Question: I have two tables:
1) parts
'''
part_id | part_name
'''
2) posts
'''
post_id | part_id | type | title | content
'''
in posts table the post has one of three types, so in type column I put value (1 or 2 or 3)
I want to get table (with count and join) like this
'''
part_id | part_name | count_posts_type1 | count_posts_type2 | count_posts_type3
'''
how to do this with mysql?
example:

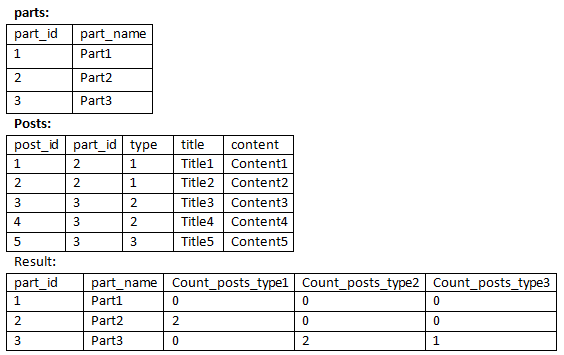
Answer: using sum with case when is a rather common way to do this if you have a limited list of types.
Then a left join to have result for parts without post (and a coalesce to have 0 instead of null on sums), and here we go.
'''
select
pa.part_id, pa.part_name,
coalesce(sum(case when po.type = 1 then 1 else 0 end), 0) as count_posts_type1,
coalesce(sum(case when po.type = 2 then 1 else 0 end), 0) as count_posts_type2,
coalesce(sum(case when po.type = 3 then 1 else 0 end), 0) as count_posts_type3
from parts pa
left join posts po on po.part_id = pa.part_id
group by pa.part_id, pa.part_name
'''